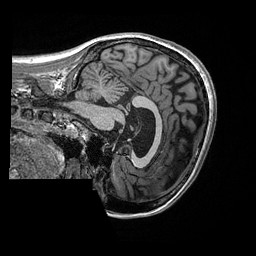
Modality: T1w
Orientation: sagittal
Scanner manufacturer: ge
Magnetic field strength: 3 T
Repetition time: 2.349 s
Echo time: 0.002968 s